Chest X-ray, PA view. Patient: 63 years old, sex M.
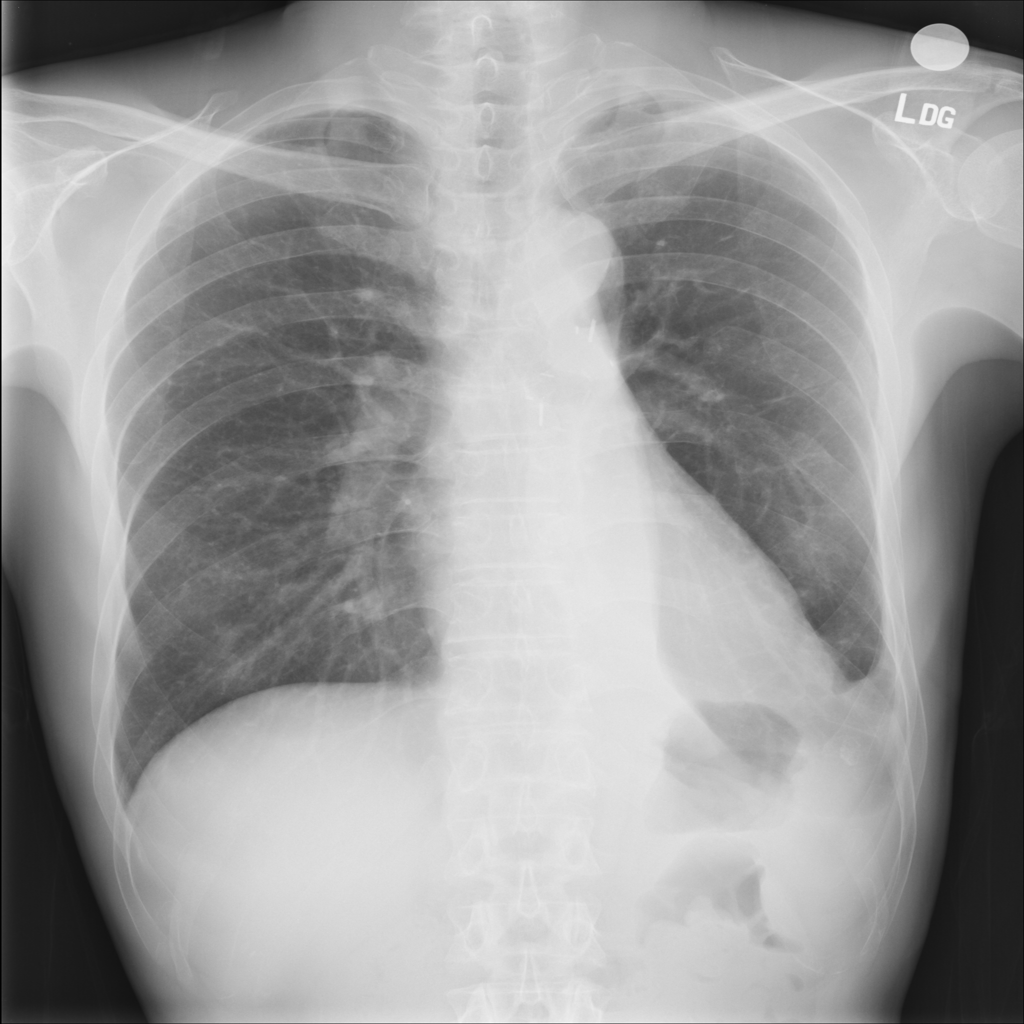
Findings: No Finding